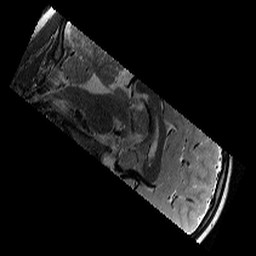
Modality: T2w
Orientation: sagittal
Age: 9
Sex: male
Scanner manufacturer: siemens
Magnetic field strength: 3 T
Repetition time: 9.23 s
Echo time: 0.067 s